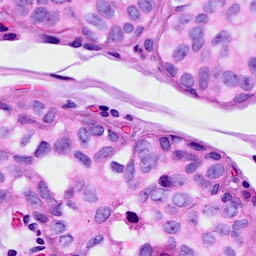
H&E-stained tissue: Breast